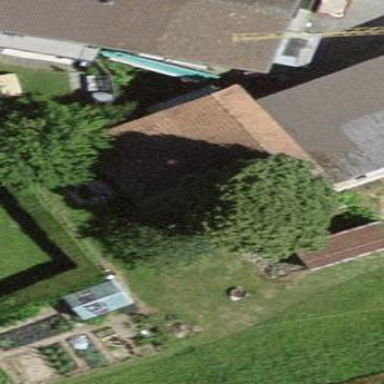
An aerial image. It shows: Barn.